Question: I have passed through a number of tutorials about Size Classes but still I cannot figure out one thing.
iPhone 5, iPhone 6 and iPhone 6 Plus have absolutely the same screen aspect ratios, so I want them to use the same content layout. By saying the same I mean proportional to width and height of the screen.
But! I cannot find a way to make it proportional for all iPhones!
There are just a few constraints that truly support proportions: "Aspect Ratio", "Same Width" + "Multiplier", "Same Height" + "Multiplier"
Constrains, such as Leading Edges, Horizontal Center In Container, all Pin constraints operate with absolute values in logical points, and all iPhones' screens have different sizes in logical points; thereby I cannot achieve the same picture on all iPhones.
## Update
I'm adding an image to explain what I want to achieve:

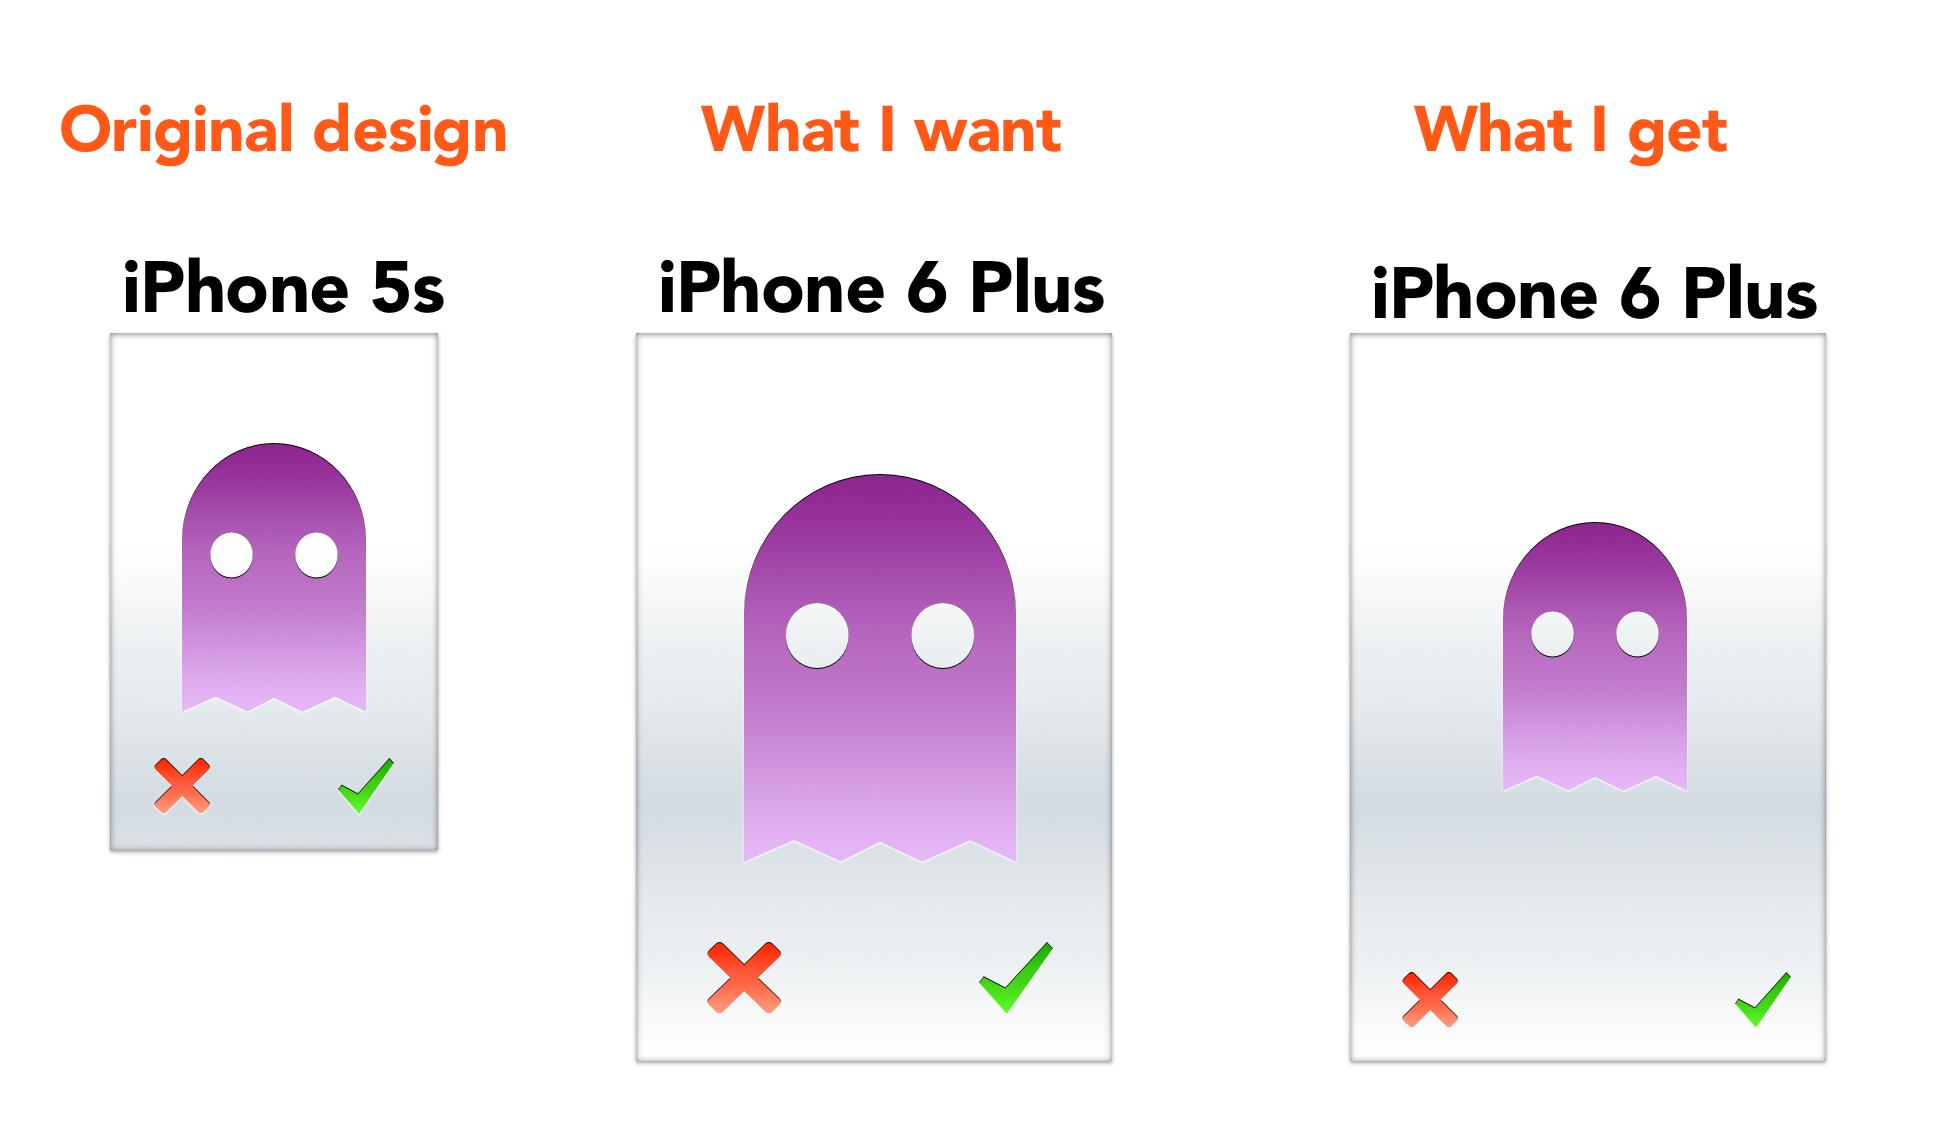
Answer: If you want to make such poor use of bigger screen, you could simply not include launch file or launch images for 4.7" and 5.5" devices and they will just use a scaled-up 4" layout.
But please don't do any of that. The screens might be the same aspect ratio, but they are not the same size and treating them that way makes for a bad user experience.